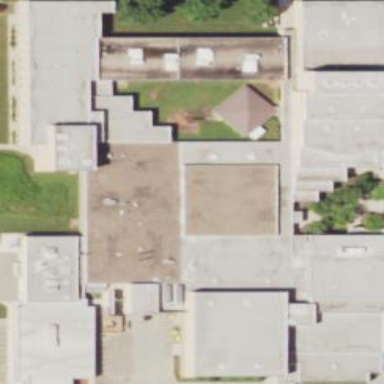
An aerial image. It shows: School building.